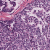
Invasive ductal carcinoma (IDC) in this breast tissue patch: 1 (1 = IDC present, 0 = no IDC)